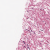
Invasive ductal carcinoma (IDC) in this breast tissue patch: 0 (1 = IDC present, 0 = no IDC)